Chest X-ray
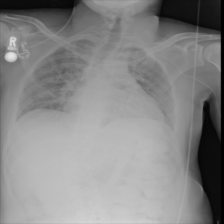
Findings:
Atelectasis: negative
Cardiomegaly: negative
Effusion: negative
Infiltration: negative
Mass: negative
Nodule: negative
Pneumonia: negative
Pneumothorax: negative
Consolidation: negative
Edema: negative
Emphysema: negative
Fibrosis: negative
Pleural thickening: negative
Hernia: negative